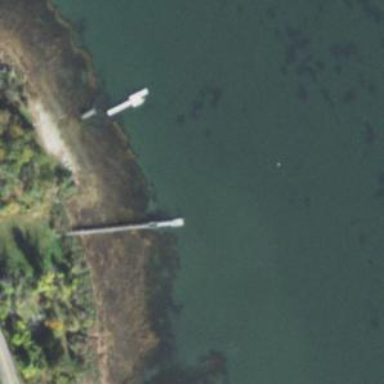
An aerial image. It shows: Man-made pier.